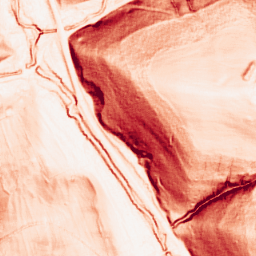
Category: morphological
Decomposition family: morphological_square
Decomposition parameters: operation: gradient
size: 3
Upsampling method: bilinear
Upsampling parameters: scale: 8
Upsampling scale: 8